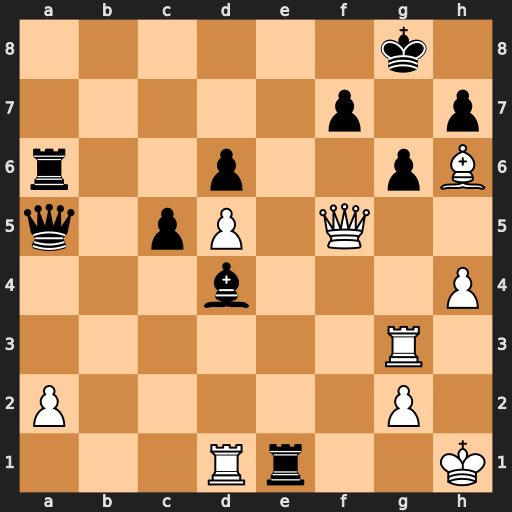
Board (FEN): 6k1/5p1p/r2p2pB/q1pP1Q2/3b3P/6R1/P5P1/3Rr2K
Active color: w
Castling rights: -
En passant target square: -
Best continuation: Kh2 Ra8 Rxd4 cxd4 Qf6 Rh1+ Kxh1 Qe1+ Kh2